Question: My question is simple. What is the best way to achieve what you see the pic below in WPF?
At the moment this is a horizontal StackPanel, with the right padding of the checkbox set to 90. This works okay, but if you resize the window it's no good anymore, unless maybe you re-adjust the padding in the window's resize event, but that seems clunky when using a layout manager.
I am coming from a Qt background, and in Qt I would use a "stretch" element between the buttons and the checkbox to push them apart dynamically. Is there a similar concept in WPF? If not, how do I achieve this so that it will support dynamic resizing?

Thanks!
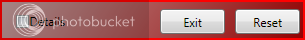
Answer: Use the corrent <URL> would work best:
'''
<Grid>
<Grid.ColumnDefinitions>
<ColumnDefinition Width="*"/>
<ColumnDefinition Width="Auto"/>
<ColumnDefinition Width="Auto"/>
</Grid.ColumnDefinitions>
<CheckBox>Details</CheckBox>
<Button Grid.Column="1">Exit</Button>
<Button Grid.Column="2">Reset</Button>
</Grid>
'''